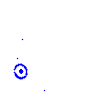
Particle: proton